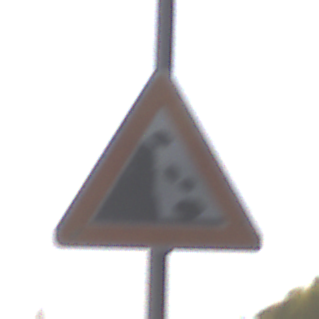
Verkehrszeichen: SteinschlagLinks
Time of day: MorningAfternoon
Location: Outdoor (Suburban)
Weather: PartlyCloudy
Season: NotSpecified
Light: Natural